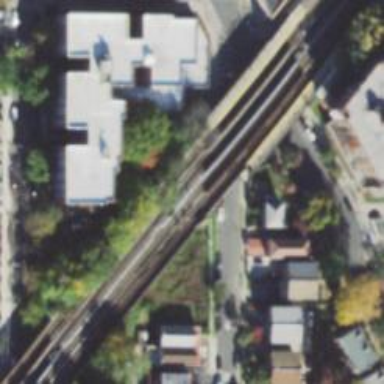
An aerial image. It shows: Electrified rail line with embankment.